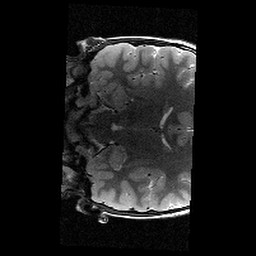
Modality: T2w
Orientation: coronal
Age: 12
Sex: male
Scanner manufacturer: siemens
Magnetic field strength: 3 T
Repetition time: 9.23 s
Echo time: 0.067 s